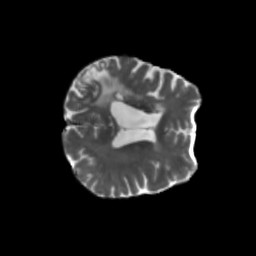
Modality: T2w
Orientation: axial
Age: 68
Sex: female
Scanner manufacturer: siemens
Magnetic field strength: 3 T
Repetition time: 5.25 s
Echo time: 0.08 s